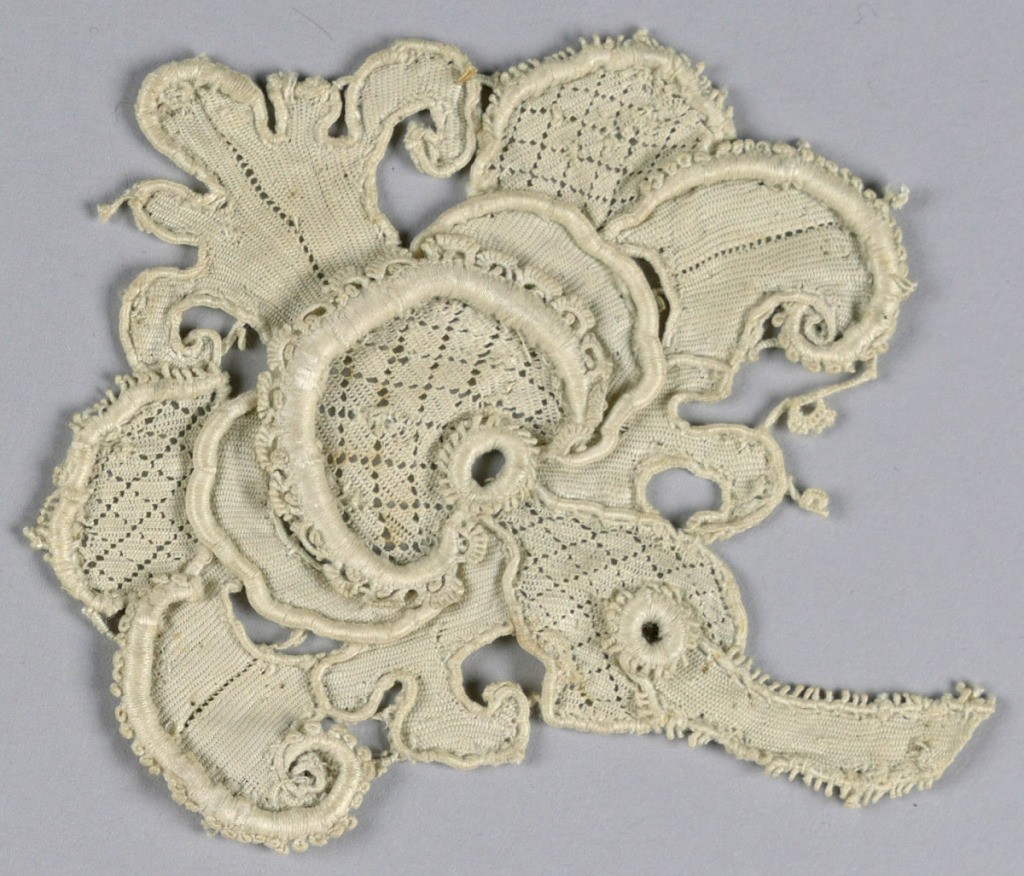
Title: Fragment
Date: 17th century
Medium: linen Technique: needle lace
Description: Fragment with a large elaborate flower and picot edges. Several petals and center in a diamond diaper design.